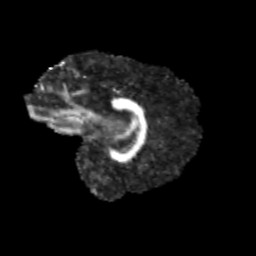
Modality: FA
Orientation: sagittal
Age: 12
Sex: female
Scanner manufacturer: siemens
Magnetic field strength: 3 T
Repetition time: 3.8 s
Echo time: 0.07 s